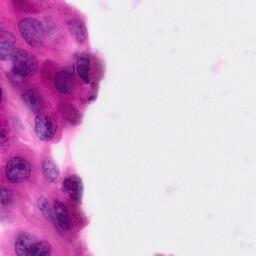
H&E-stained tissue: Pancreatic